Question: I want to create this Markov Chain in C#. I need to know if there is any other structure other than adjacency list which can work better in this situation. Also how can I use the existing .Net collection type to implement this.

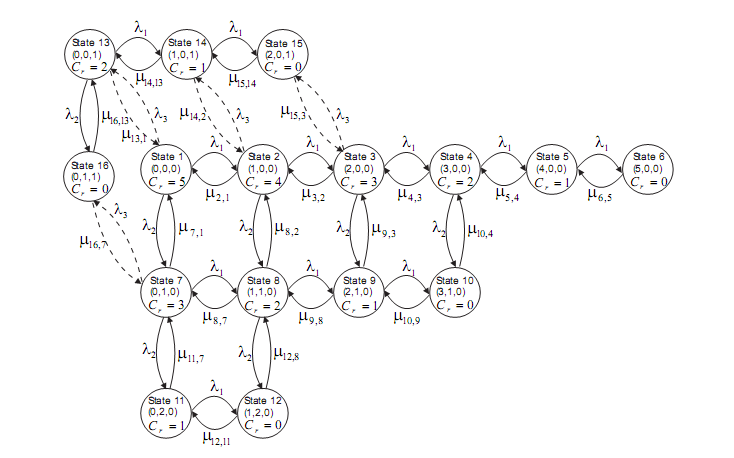
Answer: <URL> is really good general purpose graph library. It has some implementations for walking Markov Chains. I recommend checking out the source code.